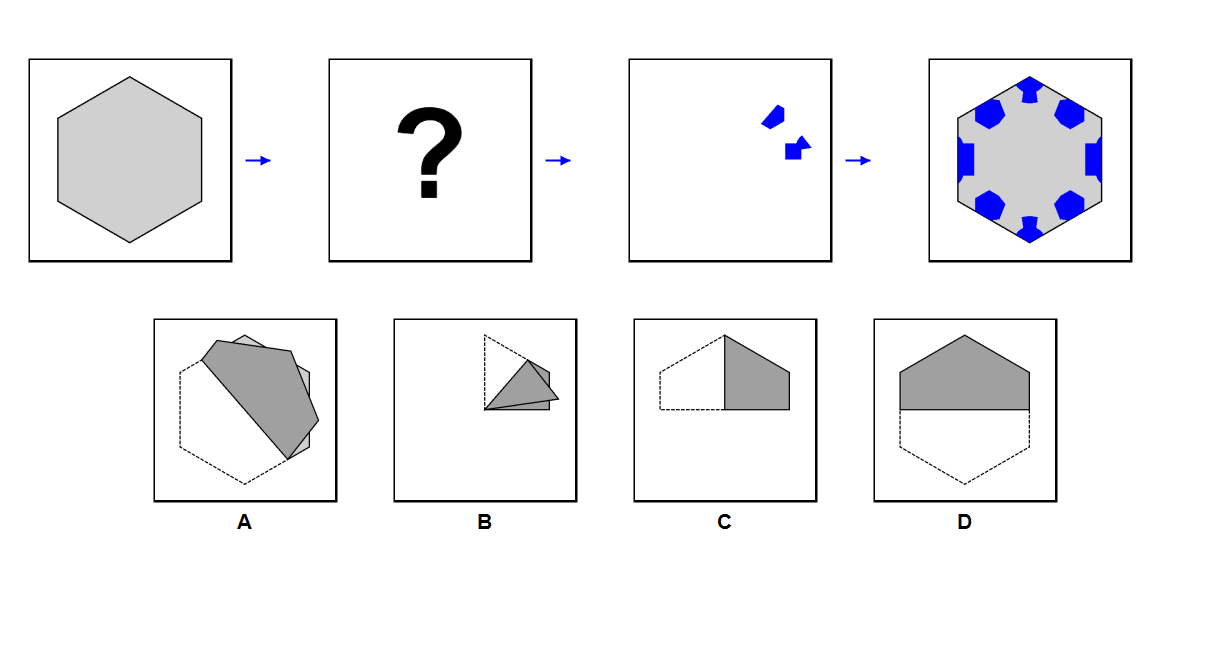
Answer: A